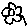
Label: flower